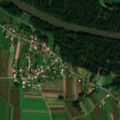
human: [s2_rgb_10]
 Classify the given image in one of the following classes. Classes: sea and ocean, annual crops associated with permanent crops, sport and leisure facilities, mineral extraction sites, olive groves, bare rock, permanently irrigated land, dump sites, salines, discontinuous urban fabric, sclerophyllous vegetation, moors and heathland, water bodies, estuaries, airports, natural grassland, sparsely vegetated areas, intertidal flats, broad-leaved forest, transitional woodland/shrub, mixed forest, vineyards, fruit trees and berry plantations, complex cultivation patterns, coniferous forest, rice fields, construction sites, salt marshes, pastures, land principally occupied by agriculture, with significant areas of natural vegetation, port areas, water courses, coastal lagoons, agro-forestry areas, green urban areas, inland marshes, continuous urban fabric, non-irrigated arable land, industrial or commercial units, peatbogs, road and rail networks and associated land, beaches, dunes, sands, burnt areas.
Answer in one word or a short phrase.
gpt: discontinuous urban fabric, non-irrigated arable land, complex cultivation patterns, land principally occupied by agriculture, with significant areas of natural vegetation, broad-leaved forest, water courses